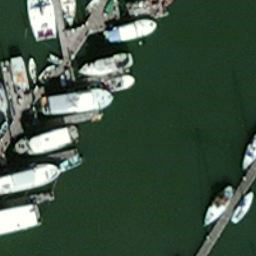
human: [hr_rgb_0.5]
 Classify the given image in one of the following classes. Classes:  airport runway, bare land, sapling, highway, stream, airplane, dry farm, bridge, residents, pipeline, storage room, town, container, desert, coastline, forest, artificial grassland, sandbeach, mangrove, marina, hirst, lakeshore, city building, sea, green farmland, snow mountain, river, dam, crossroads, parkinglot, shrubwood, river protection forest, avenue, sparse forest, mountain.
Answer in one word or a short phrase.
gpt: marina